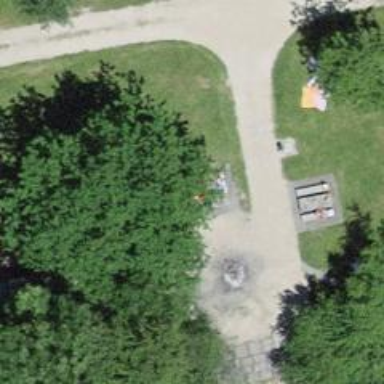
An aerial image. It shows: Picnic site popular for tourists.